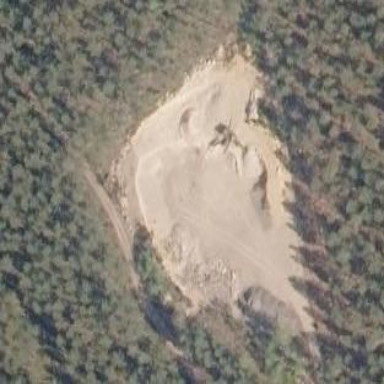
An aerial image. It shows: Quarry used for extracting aggregate resources.